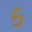
Label: 5